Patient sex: F
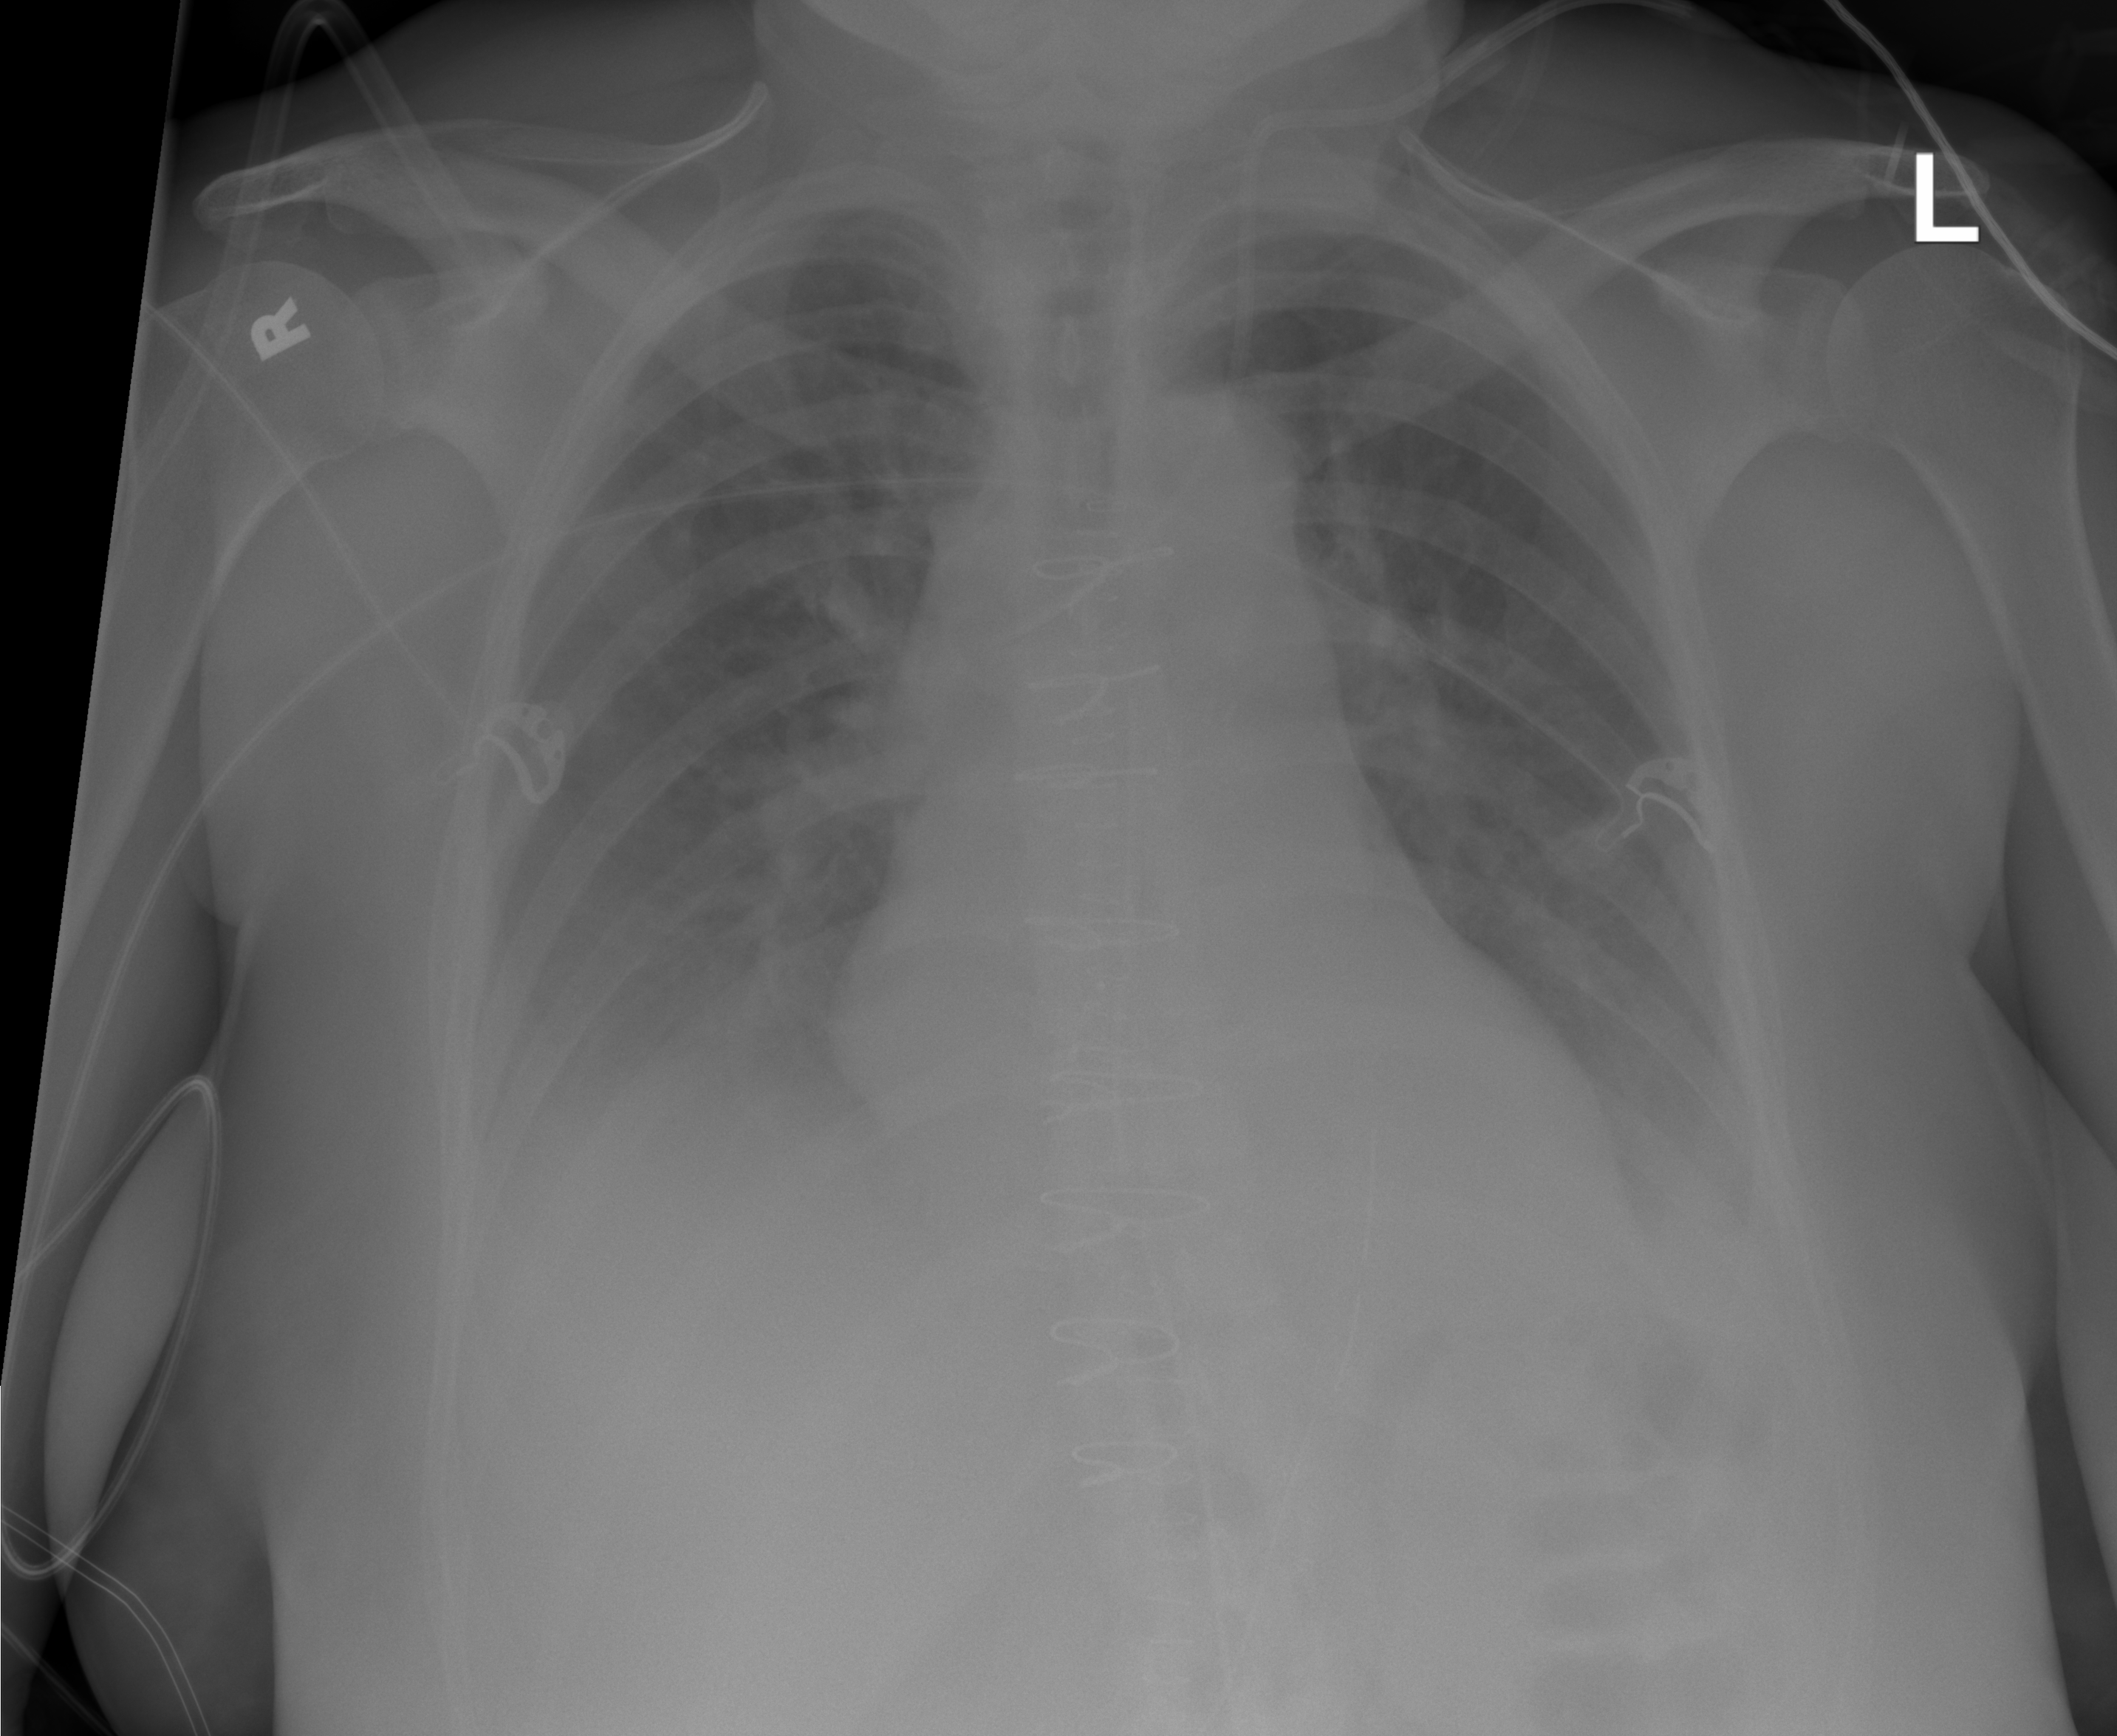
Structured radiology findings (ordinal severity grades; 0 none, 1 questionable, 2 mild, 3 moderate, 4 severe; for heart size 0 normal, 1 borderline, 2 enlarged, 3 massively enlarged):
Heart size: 0
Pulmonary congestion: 2
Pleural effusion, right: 2
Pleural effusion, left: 2
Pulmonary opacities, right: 2
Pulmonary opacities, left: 2
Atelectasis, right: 0
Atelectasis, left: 0